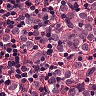
Metastatic tissue present: yes